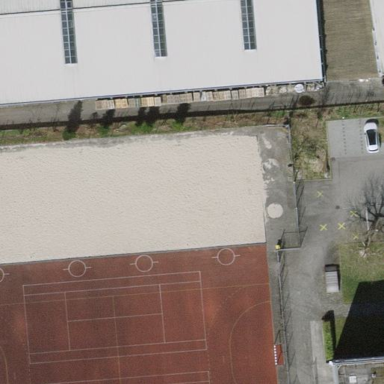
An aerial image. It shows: Volleyball court on pitch meant for leisure land.